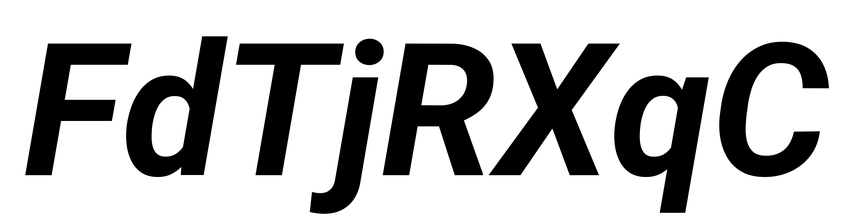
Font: Roboto-Italic_Bold_Italic